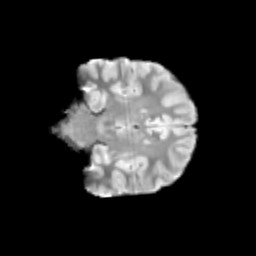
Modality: T2w
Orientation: coronal
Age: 10
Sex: male
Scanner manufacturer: siemens
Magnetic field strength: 3 T
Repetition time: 3.8 s
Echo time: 0.07 s